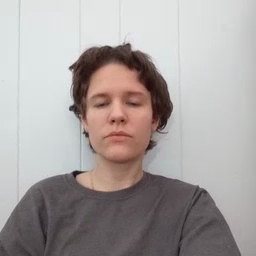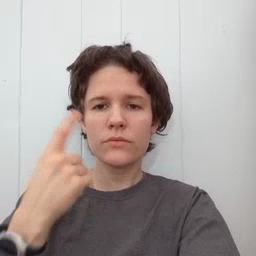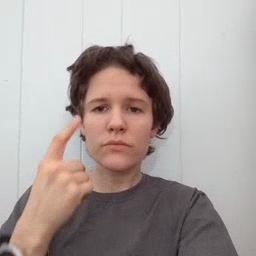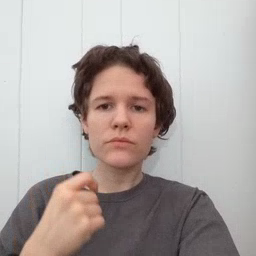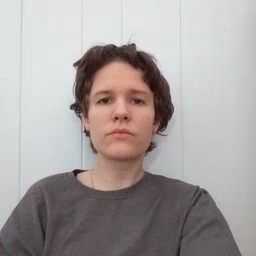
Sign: cry